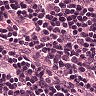
Metastatic tissue present: no